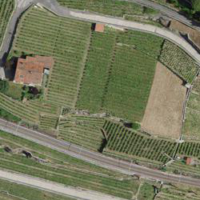
EUNIS habitat code: 57
Species observed at this site:
Erigeron karvinskianus